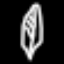
Label: leaf